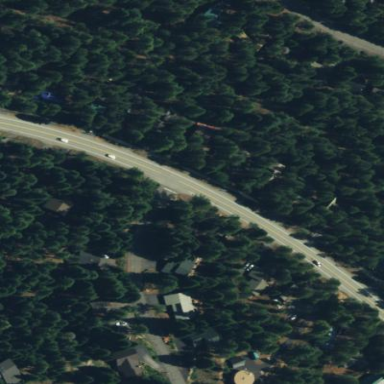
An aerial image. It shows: Woodland with evergreen needle-leaved trees.